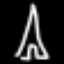
Label: The Eiffel Tower